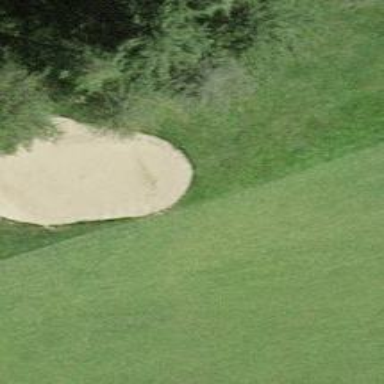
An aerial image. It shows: Sand bunker on golf course.